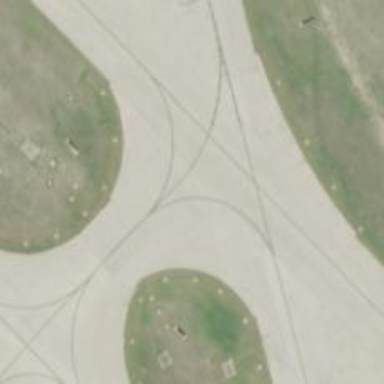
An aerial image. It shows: View of taxiway at the airport.